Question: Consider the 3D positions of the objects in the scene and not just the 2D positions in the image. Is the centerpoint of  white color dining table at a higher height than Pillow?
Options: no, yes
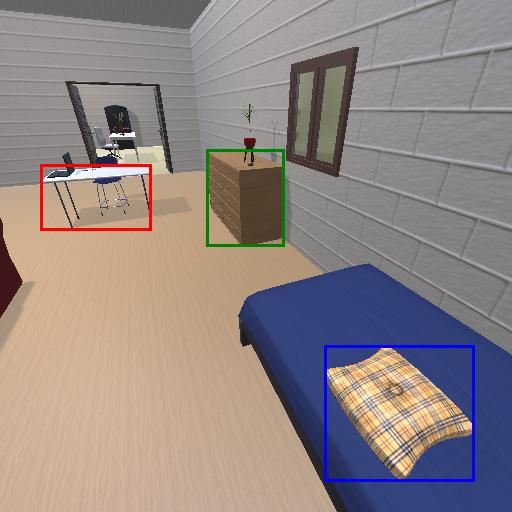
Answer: no